Question: Is there a way to center a group of uneven number of columns in a row in Foundation? Due to the unevenness, I don't see how this can be achieved with the offset option provided, since the offset would have to be a non-integer.
The image below explains what I'm trying to achieve. 6 single-column divs in total, where 5 of them are centered in the entire row, leaving an offset of 2.5 columns to the first column.

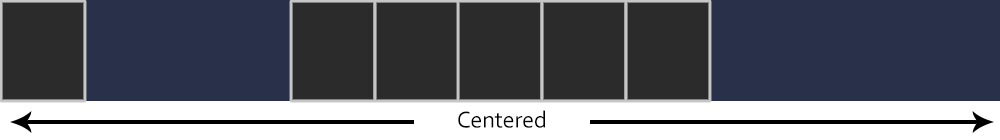
Answer: This solution is slightly unorthodox in Foundation terms, but your design requires an unorthodox solution.
First give the row a right padding of half a column's width in the CSS; 1 column = 8.3333% width, so this padding should be 4.1666%.
Next give the first column a right margin also of 4.1666%.
Now give the second column an offset of 2 columns, and you should be there (the last column will also need class end to make it left justify up against the previous column).
'''
<div class="column first-column">...</div>
<div class="column large-1 large-offset-2">...</div>
...[other columns]...
<div class="column end">...</div>
.row { padding-right: 4.1666%; }
.first-column { margin-right: 4.1666%; !important}
'''
You might possibly need !important on these unusual margins and paddings one (I can't remember offhand) to override Foundations setting of margin:0 on columns - try !important if these paddings and margins don't work without it). (NB: I am working from Foundation 5 basis, I didn't use the earlier versions).